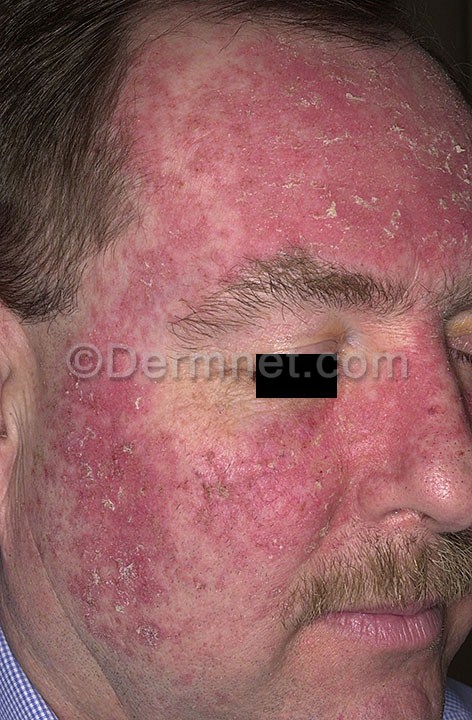
Disease: Actinic Keratosis Basal Cell Carcinoma and other Malignant Lesions